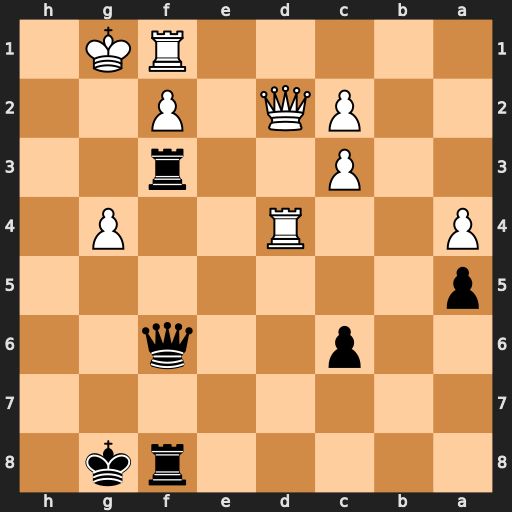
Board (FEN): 5rk1/8/2p2q2/p7/P2R2P1/2P2r2/2PQ1P2/5RK1
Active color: b
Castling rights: -
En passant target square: -
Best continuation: Rg3+ fxg3 Qxf1+ Kh2 Rf2+ Qxf2 Qxf2+